Current action and preconditions to check: trajectory_clear

Your task: For each precondition in the list above, predict whether it will hold at this action.

Consider the current scene as observed from the mobile robot's camera, and analyze the predicted future states of all dynamic agents (e.g., people, animals, vehicles, or any moving entities) within the NEXT SECOND.

IMPORTANT: Only answer "very likely" if you are absolutely certain—based on strong, clear evidence—that a dynamic agent will violate the precondition in the predicted future state. Do NOT answer "very likely" for unlikely, ambiguous, or low-probability risks.

Ask yourself for each precondition: Is there a high probability, with clear and convincing evidence, that the predicted future states of any dynamic agent will interfere with the predicted future state of the currently executing action within the NEXT SECOND, causing that precondition to fail?

Assess the risk level based on these predictions. Use "likely" or "very likely" if motions create a clear risk of interference.

Use "neutral" or "improbable" if agents are nearby but their predicted paths are clearly diverging or non-conflicting.

Failure Risk Categories: "very improbable", "improbable", "neutral", "likely", "very likely"

Answer Format: Output ONLY the probability_of_failure value from these categories: "very improbable", "improbable", "neutral", "likely", "very likely"

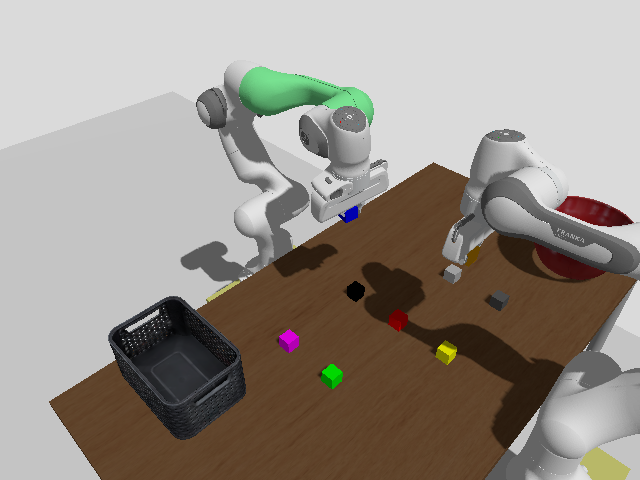

Answer: improbable